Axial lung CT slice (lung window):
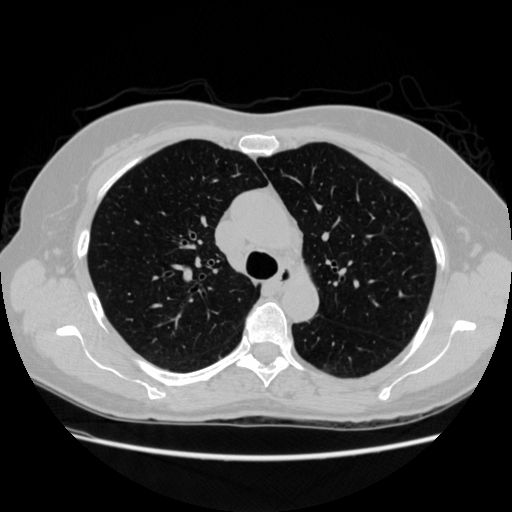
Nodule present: yes
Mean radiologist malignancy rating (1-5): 4.5